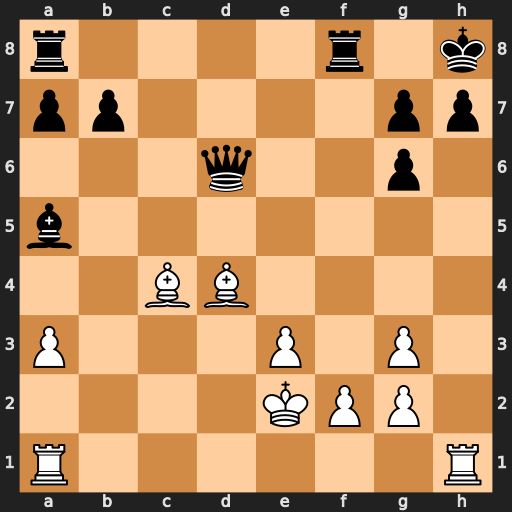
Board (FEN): r4r1k/pp4pp/3q2p1/b7/2BB4/P3P1P1/4KPP1/R6R
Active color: w
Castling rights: -
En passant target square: -
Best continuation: Rxh7+ Kxh7 Rh1#